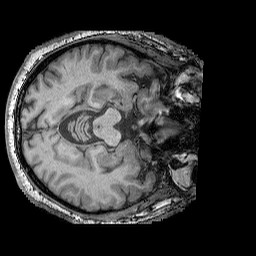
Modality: T1w
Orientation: axial
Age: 56
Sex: male
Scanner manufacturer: siemens
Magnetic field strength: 3 T
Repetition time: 2.25 s
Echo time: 0.00411 s